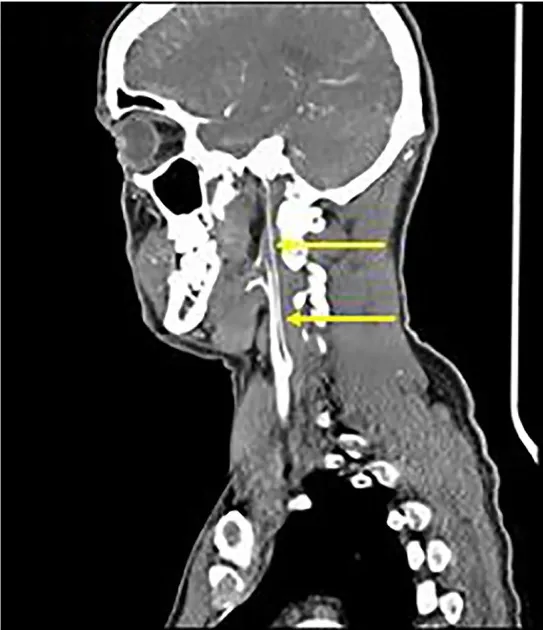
Extracranial CTA: Diffuse severe left ICA narrowing from 0.5 cm beyond the carotid bifurcation (arrows), consistent with "Alagille vasculopathy. ".
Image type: radiology (ct)